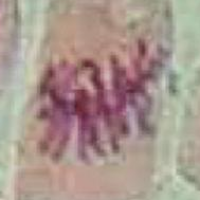
Label: metaphase